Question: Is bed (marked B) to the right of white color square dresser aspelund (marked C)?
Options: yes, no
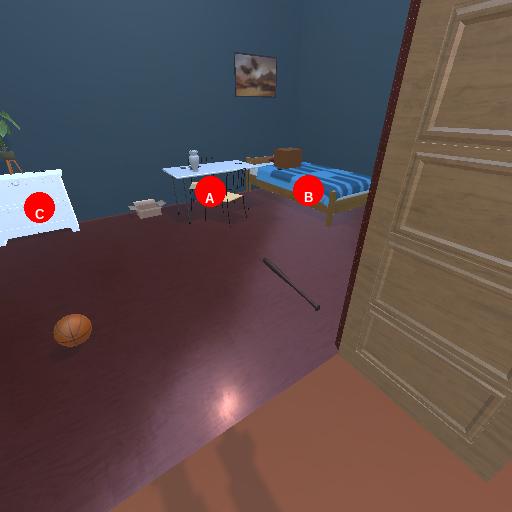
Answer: yes